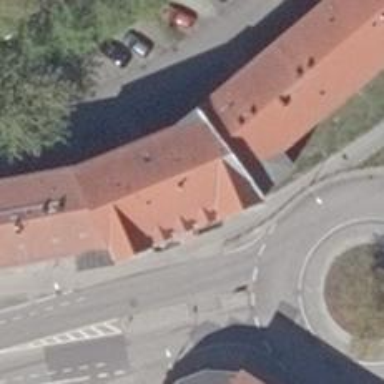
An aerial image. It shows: Driving school.